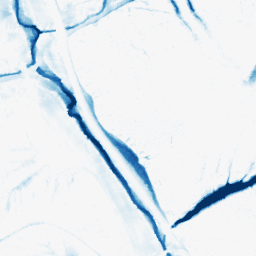
Category: morphological
Decomposition family: morphological_ellipse
Decomposition parameters: operation: closing
width: 20
height: 30
Upsampling method: quadratic
Upsampling parameters: scale: 4
Upsampling scale: 4